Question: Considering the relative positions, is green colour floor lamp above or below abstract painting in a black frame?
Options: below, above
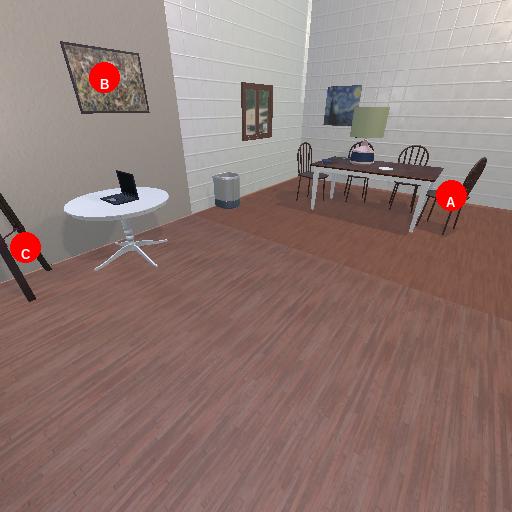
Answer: below